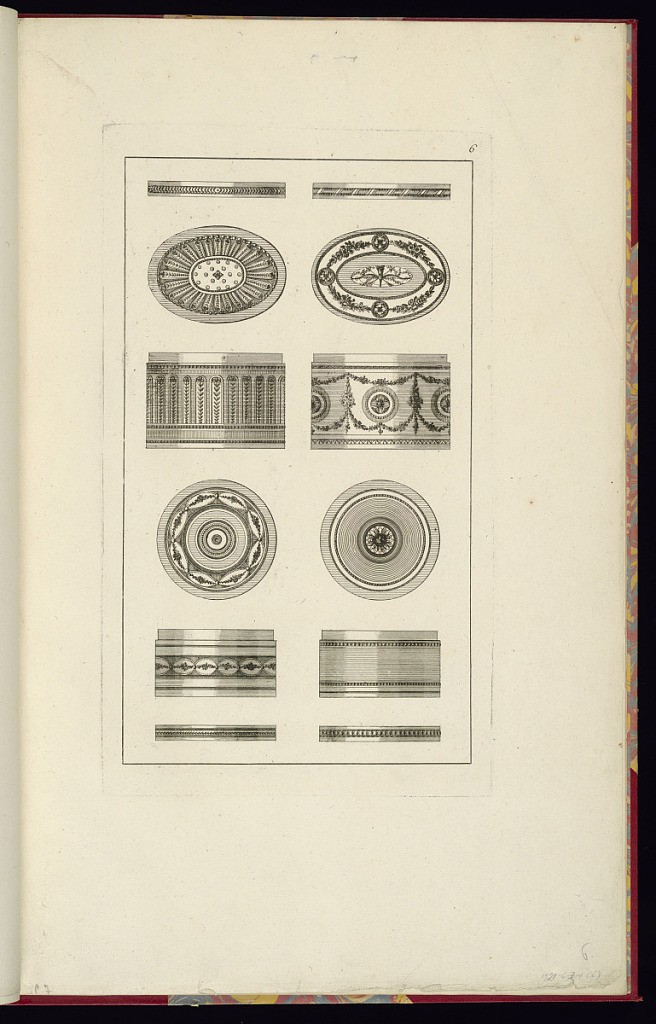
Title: Box Designs
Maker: Jean-Baptiste Fay, French, active 1765 – 1790s
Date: late 18th century
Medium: Etching and engraving on laid paper
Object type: Print
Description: Fifth plate from a series of designs for jewelry, boxes, snuffboxes, rings, seals, cane handles and other small luxury objects. The plate includes twelve designs for boxes, views from the top and sides decorated with neoclassical motifs. The decoration includes repeating patterns and borders, beading, gadrooning, eggs, festoons and garlands of flowers, rosettes, leaves, fluting, lamb's tongue, bow and arrows, dots, and ribbon and stick ornament. The plate is numbered.